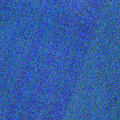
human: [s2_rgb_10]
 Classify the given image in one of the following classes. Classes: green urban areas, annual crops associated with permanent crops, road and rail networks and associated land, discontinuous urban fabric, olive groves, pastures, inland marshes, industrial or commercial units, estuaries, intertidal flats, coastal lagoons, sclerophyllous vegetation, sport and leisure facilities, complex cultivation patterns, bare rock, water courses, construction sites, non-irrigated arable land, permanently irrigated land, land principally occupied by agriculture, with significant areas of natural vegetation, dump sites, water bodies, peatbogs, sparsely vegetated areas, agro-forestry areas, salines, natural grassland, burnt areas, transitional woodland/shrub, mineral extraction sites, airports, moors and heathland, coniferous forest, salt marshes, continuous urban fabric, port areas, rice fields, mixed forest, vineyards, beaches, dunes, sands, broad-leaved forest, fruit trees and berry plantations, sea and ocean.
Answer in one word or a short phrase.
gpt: water bodies